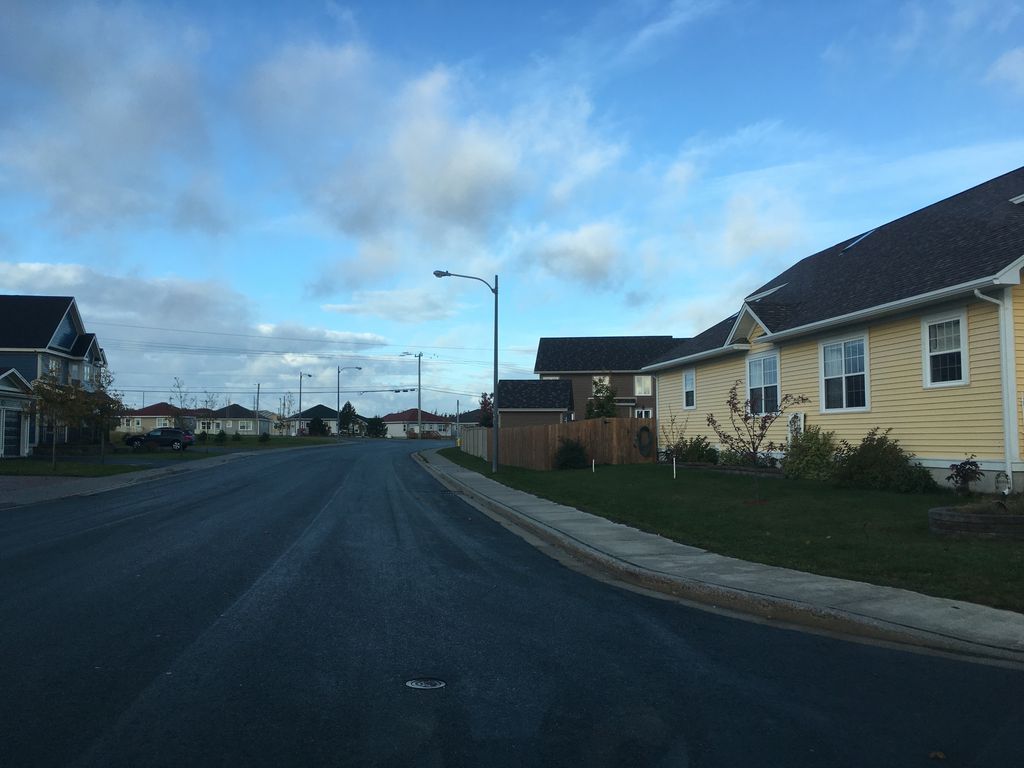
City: st_johns